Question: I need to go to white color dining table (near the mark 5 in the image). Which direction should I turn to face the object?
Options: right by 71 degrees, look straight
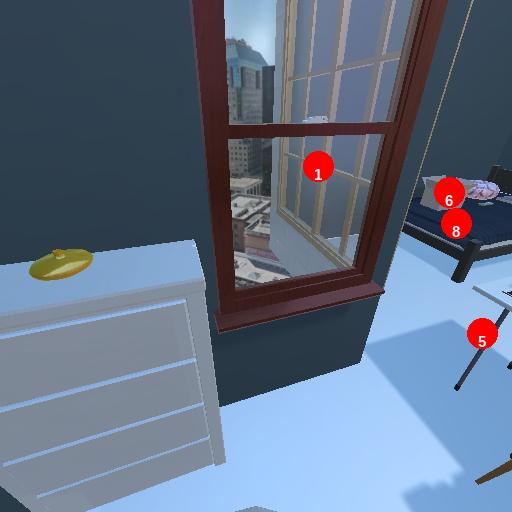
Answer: right by 71 degrees